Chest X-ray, AP view. Patient: 47 years old, sex M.
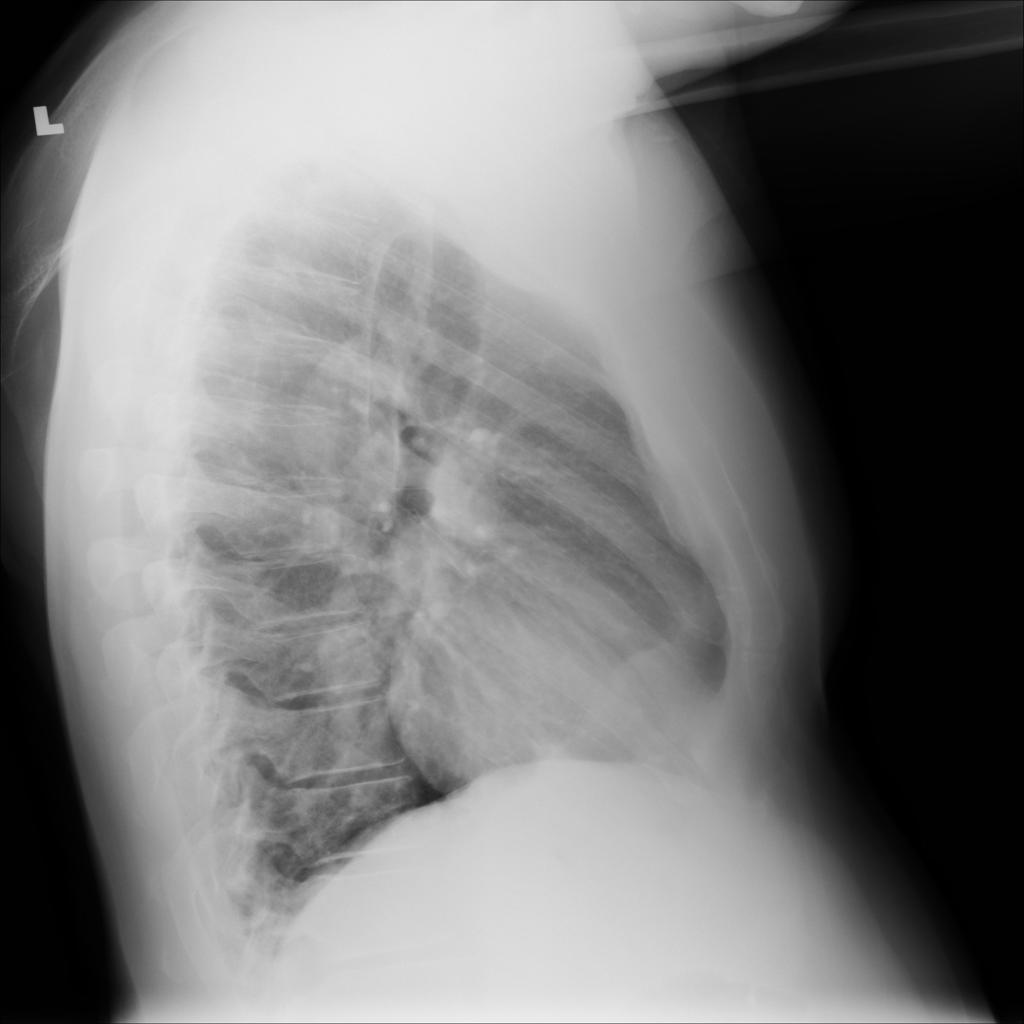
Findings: No Finding